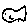
Label: fish